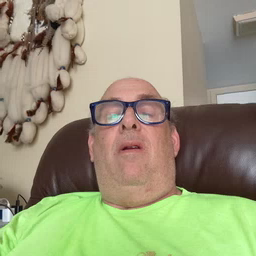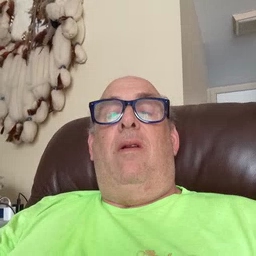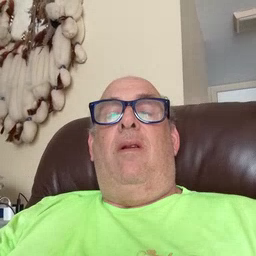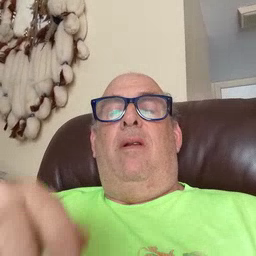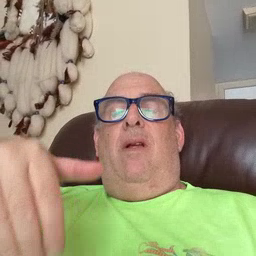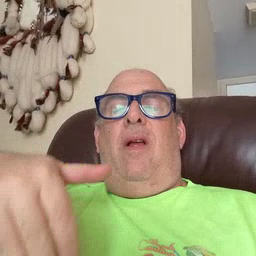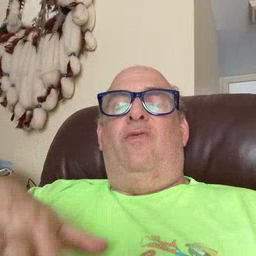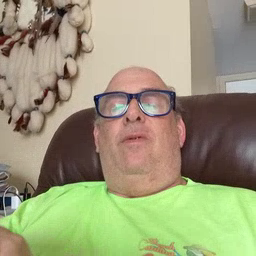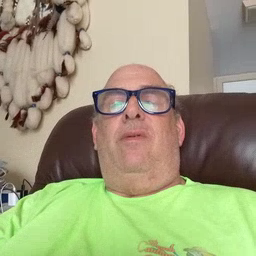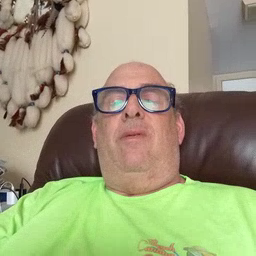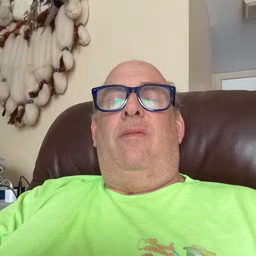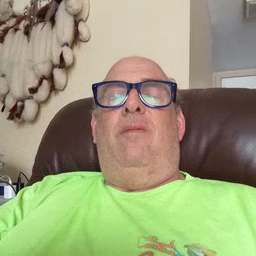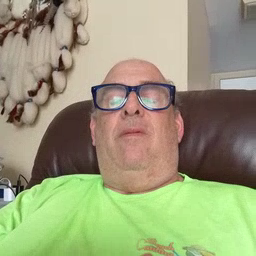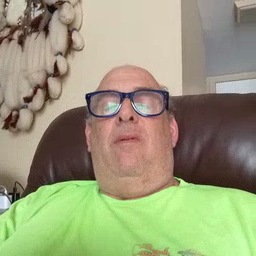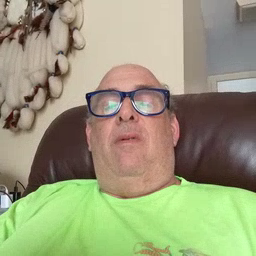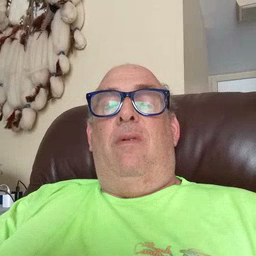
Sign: underwear